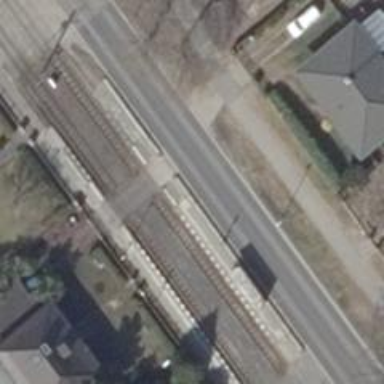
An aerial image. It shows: Tram stop position for public transport.